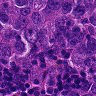
Metastatic tissue present: yes